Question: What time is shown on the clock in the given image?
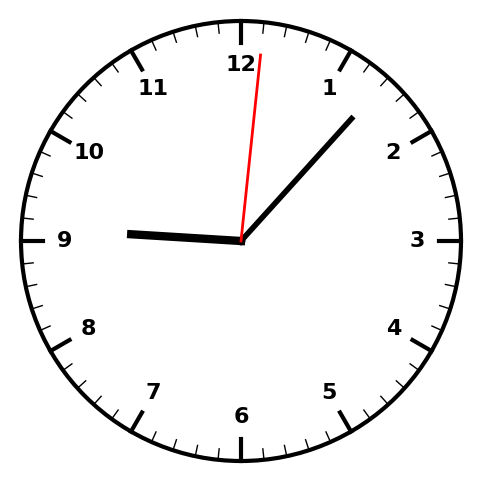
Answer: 09:07:01